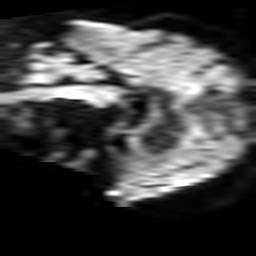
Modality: TRACE
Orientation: sagittal
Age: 83
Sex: male
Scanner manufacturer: philips
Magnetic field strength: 3 T
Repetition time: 3.087 s
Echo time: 0.076 s